Question: I am trying to create the Flowmap effect from <URL> but with partially transparent PNG image. I was struggling with this issue for many hours now and I don't even know whether it is the texture's fault the flowmap effect or any other thing. How can I set the background transparent instead of black?
The way rendered canvas looks

'''
const vertex = /* glsl */ '
attribute vec2 uv;
attribute vec2 position;
varying vec2 vUv;
void main() {
vUv = uv;
gl_Position = vec4(position, 0, 1);
}
'
const fragment = /* glsl */ '
precision highp float;
precision highp int;
uniform sampler2D texture;
uniform sampler2D tFlow;
uniform float uTime;
varying vec2 vUv;
uniform vec4 res;
void main() {
// R and G values are velocity in the x and y direction
// B value is the velocity length
vec3 flow = texture2D(tFlow, vUv).rgb;
// Use flow to adjust the uv lookup of a texture
vec2 uv = .5 * gl_FragCoord.xy / res.xy ;
uv += flow.xy * 0.05;
vec3 tex = texture2D(texture, uv).rgb;
gl_FragColor.rgb = tex;
gl_FragColor.a = 1.0;
}
'
{
const renderer = new Renderer({
dpr: 2,
alpha: true,
premultiplyAlpha: false,
})
const gl = renderer.gl
const canvas = document.body.appendChild(gl.canvas)
gl.clearColor(1, 1, 1, 1)
// Variable inputs to control flowmap
let aspect = 1
const mouse = new Vec2(-1)
const velocity = new Vec2()
let imgSize = [600, 600]
const flowmap = new Flowmap(gl, { falloff: 0.2, dissipation: 0.9 })
// Triangle that includes -1 to 1 range for 'position', and 0 to 1 range for 'uv'.
const geometry = new Geometry(gl, {
position: { size: 2, data: new Float32Array([-1, -1, 3, -1, -1, 3]) },
uv: { size: 2, data: new Float32Array([0, 0, 2, 0, 0, 2]) },
})
const texture = new Texture(gl, {
minFilter: gl.LINEAR,
magFilter: gl.LINEAR,
premultiplyAlpha: true,
})
const img = new Image()
img.onload = () => (texture.image = img)
img.src = "/static/sowa@2x-863f69426831e1cc05d417dc45111419.png"
let a1, a2
var imageAspect = imgSize[1] / imgSize[0]
if (imgSize[1] / imgSize[0] < imageAspect) {
a1 = 1
a2 = imgSize[1] / imgSize[0] / imageAspect
} else {
a1 = (imgSize[0] / imgSize[1]) * imageAspect
a2 = 1
}
const program = new Program(gl, {
vertex,
fragment,
uniforms: {
uTime: { value: 0 },
texture: { value: texture },
res: {
value: new Vec4(imgSize[0], imgSize[1], a1, a2),
},
// Note that the uniform is applied without using an object and value property
// This is because the class alternates this texture between two render targets
// and updates the value property after each render.
tFlow: flowmap.uniform,
},
})
const mesh = new Mesh(gl, { geometry, program })
// Create handlers to get mouse position and velocity
const isTouchCapable = "ontouchstart" in window
if (isTouchCapable) {
window.addEventListener("touchstart", updateMouse, false)
window.addEventListener("touchmove", updateMouse, false)
} else {
window.addEventListener("mousemove", updateMouse, false)
}
let lastTime
const lastMouse = new Vec2()
function resize() {
renderer.setSize(imgSize[0], imgSize[1])
aspect = imgSize[0] / imgSize[1]
}
window.addEventListener("resize", resize, false)
resize()
function updateMouse(e) {
if (e.changedTouches && e.changedTouches.length) {
e.x = e.changedTouches[0].pageX
e.y = e.changedTouches[0].pageY
}
const positionX = e.x - canvas.getBoundingClientRect().x
const positionY = e.y - canvas.getBoundingClientRect().y
// Get mouse value in 0 to 1 range, with y flipped
mouse.set(
positionX / gl.renderer.width,
1.0 - positionY / gl.renderer.height
)
// Calculate velocity
if (!lastTime) {
// First frame
lastTime = performance.now()
lastMouse.set(positionX, positionY)
}
const deltaX = positionX - lastMouse.x
const deltaY = positionY - lastMouse.y
lastMouse.set(positionX, positionY)
let time = performance.now()
// Avoid dividing by 0
let delta = Math.max(14, time - lastTime)
lastTime = time
velocity.x = deltaX / delta
velocity.y = deltaY / delta
// Flag update to prevent hanging velocity values when not moving
velocity.needsUpdate = true
}
requestAnimationFrame(update)
function update(t) {
requestAnimationFrame(update)
// Reset velocity when mouse not moving
if (!velocity.needsUpdate) {
mouse.set(-1)
velocity.set(0)
}
velocity.needsUpdate = false
// Update flowmap inputs
flowmap.aspect = aspect
flowmap.mouse.copy(mouse)
// Ease velocity input, slower when fading out
flowmap.velocity.lerp(velocity, velocity.len ? 0.5 : 0.1)
flowmap.update()
program.uniforms.uTime.value = t * 0.01
renderer.render({ scene: mesh })
}
}
'''
Where should I look for answers? Is this a OGL internal thing?
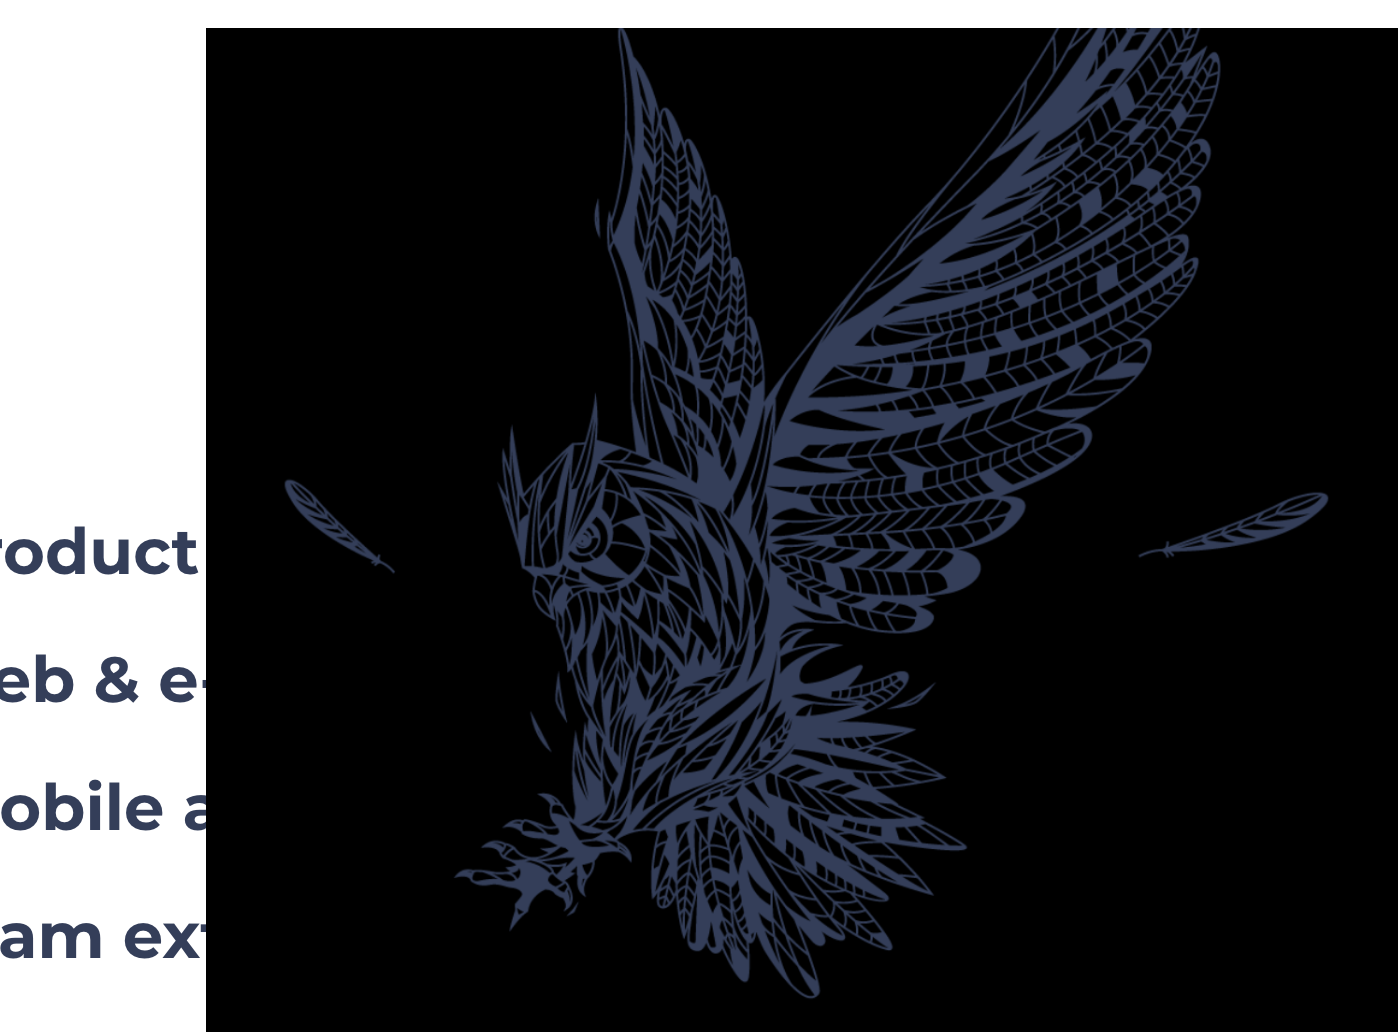
Answer: There are two changes you need to make.
1. In your Program declaration, you need to add transparent: true
2. In your Fragment shader, change the output to gl_FragColor = texture2D(texture, uv);
The first change changes the blending type to use alpha - by default in WebGL blending is disabled.
The second uses the alpha channel of the texture. In the original example, only the 'rgb' (red, green, blue) channels are used.